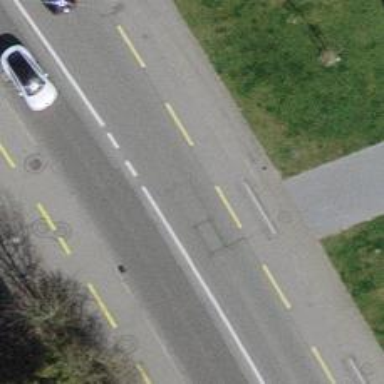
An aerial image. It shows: Cycleway.